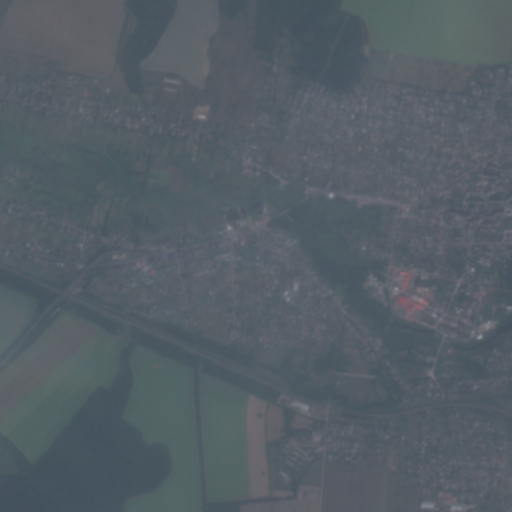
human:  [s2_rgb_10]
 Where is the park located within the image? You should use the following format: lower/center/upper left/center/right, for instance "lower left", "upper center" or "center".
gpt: The park is located in the lower right of the image.
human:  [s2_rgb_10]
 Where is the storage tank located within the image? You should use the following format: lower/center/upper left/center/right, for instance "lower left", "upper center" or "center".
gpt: The storage tank is located in the lower right of the image.
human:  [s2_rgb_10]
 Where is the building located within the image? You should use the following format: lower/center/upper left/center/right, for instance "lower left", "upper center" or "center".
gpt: There is no building in the image.